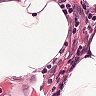
Metastatic tissue present: no